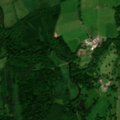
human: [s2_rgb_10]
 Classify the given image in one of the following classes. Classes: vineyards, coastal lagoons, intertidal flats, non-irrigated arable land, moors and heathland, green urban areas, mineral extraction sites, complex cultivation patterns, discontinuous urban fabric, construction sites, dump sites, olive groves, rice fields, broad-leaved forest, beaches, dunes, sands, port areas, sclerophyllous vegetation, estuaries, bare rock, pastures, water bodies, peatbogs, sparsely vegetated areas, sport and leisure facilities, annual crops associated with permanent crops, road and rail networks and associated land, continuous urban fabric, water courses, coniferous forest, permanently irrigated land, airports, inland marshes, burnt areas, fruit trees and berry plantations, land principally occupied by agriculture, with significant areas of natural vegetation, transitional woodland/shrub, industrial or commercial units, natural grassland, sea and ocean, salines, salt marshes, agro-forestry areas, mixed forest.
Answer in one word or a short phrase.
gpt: pastures, land principally occupied by agriculture, with significant areas of natural vegetation, broad-leaved forest, mixed forest